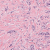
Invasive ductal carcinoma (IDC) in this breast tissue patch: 1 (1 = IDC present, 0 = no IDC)